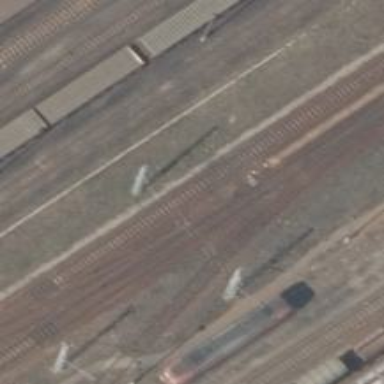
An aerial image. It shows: Railway yard in service.